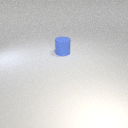
large blue rubber cylinder